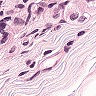
Metastatic tissue present: yes